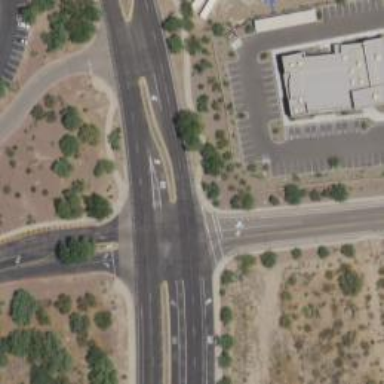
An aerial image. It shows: Stop road.